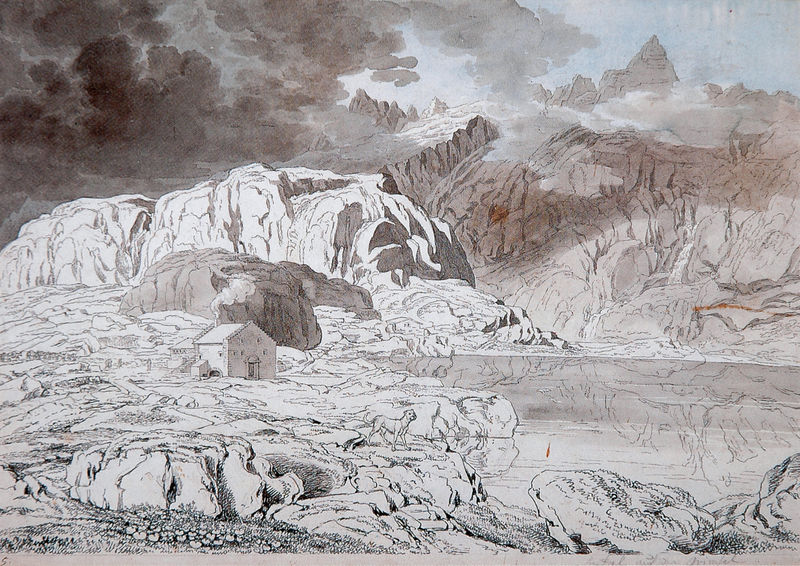
Titel: Das Hospiz am Grimselpaß
Künstler: Joseph Anton Koch
Standort: Stuttgart
Institution: Staatsgalerie, Graphische Sammlung
Schlagwörter: berg, blau, dunkel, feder, felsen, gestein, gewitter, himmel, meer, schatten, wasser, weiß, wolken, aquarell, fluss, landschaft, see, teich, ufer, braun, fenster, grau, hell, licht, schwarz, skizze, tür, zeichnung, dach, eis, gebäude, gras, haus, hund, rot, schnee, tier, wiese, wolke, spitze, stein, steine, gräser, häuser, natur, norden, spiegelung, gewässer, hütte, rauch, sonne, kamin, schornstein, weiher, klar, strand, bogen, studie, abhang, steinig, abstrakt, berge, fels, gebirge, gipfel, gletscher, hang, leer, modern, wüste, grafik, graphik, nebel, wasserfarbe, berglandschaft, geröll, schlucht, hof, winter, sepia, erhaben, treppe, unwetter, wetter, anbau, eingang, laviert, tusche, einöde, alpen, gewitterwolken, bergspitze, lanschaft, karg, gebirgssee, bergsee, lavierung, bergmassiv, schroff, dillis, reiseblatt, reiseskizze, tuschezeichnung, protal, aquarelliert, treppengiebel, rat, klüfte, gletschersee, felswüste, sublim, abhnag, gelsen, bergwelt, das erhabene, kluftig, kristallklar, tauch, ttier, martterhorn